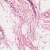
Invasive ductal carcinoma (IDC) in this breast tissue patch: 0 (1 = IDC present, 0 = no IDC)